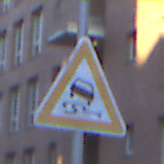
Verkehrszeichen: SchleuderOderRutschgefahr
Umgebung: Outdoor, Urban
Tageszeit: SunriseSunset
Wetter: Clear
Licht: Natural
Jahreszeit: NotSpecified
Kontrast: MediumContrast